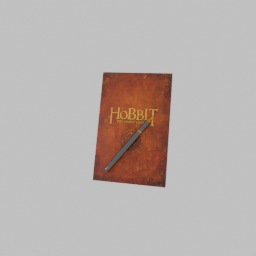
Label: tools